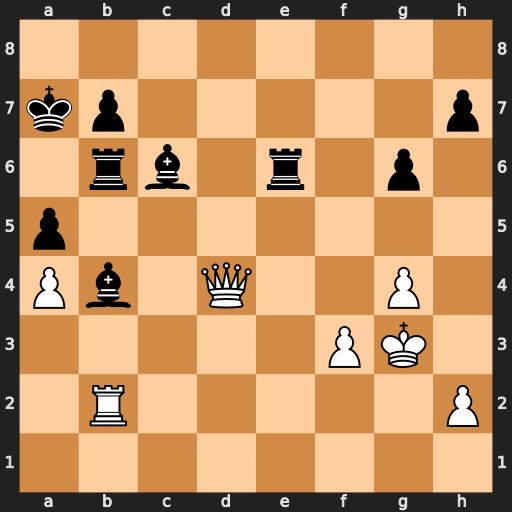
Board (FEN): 8/kp5p/1rb1r1p1/p7/Pb1Q2P1/5PK1/1R5P/8
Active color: w
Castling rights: -
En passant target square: -
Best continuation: Rxb4 axb4 a5